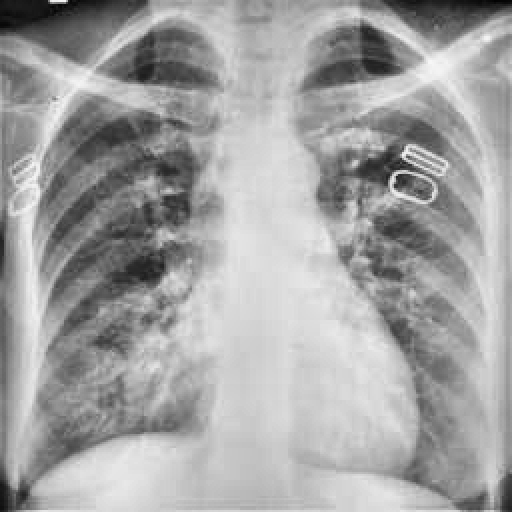
Finding: TUBERCULOSIS